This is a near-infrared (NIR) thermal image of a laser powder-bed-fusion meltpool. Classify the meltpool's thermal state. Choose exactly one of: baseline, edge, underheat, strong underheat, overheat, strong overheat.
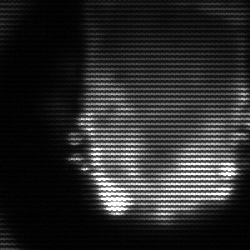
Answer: baseline